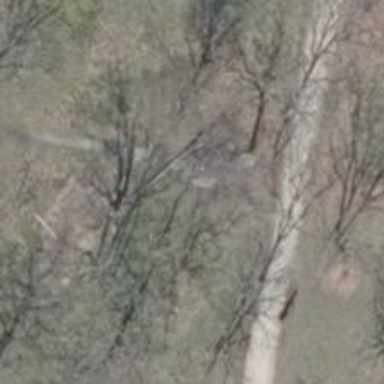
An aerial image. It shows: Disc golf tee area.